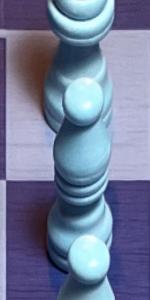
Label: Bishop_White